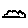
Label: cloud